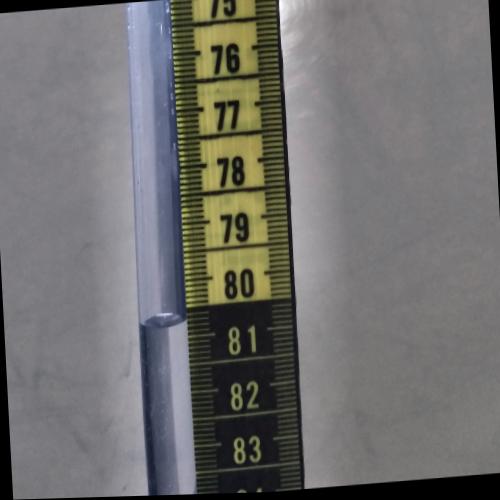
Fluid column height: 80.7 cm